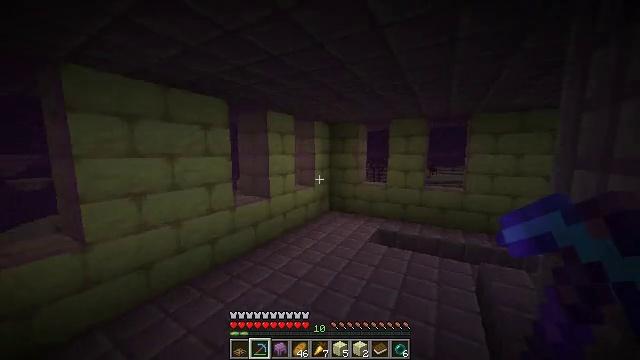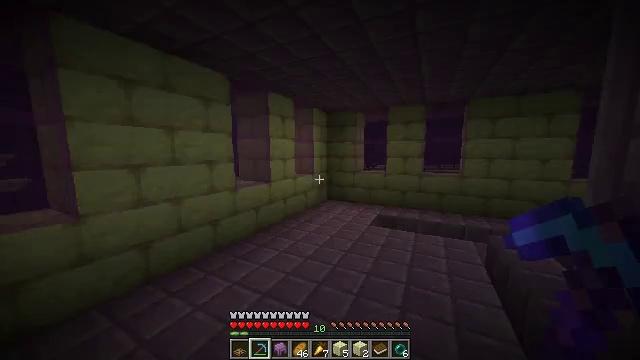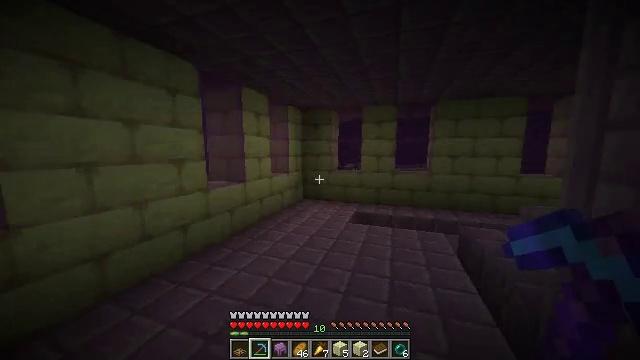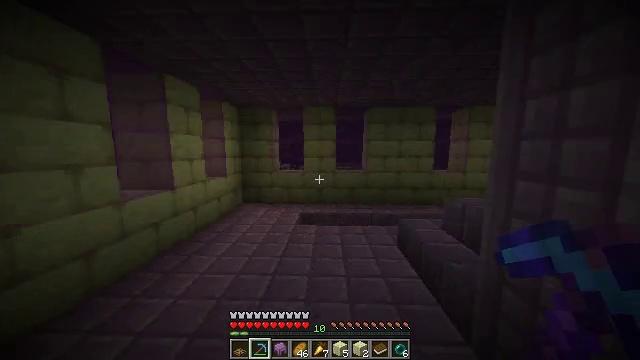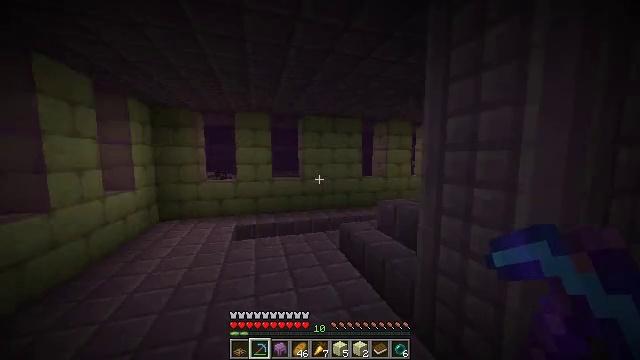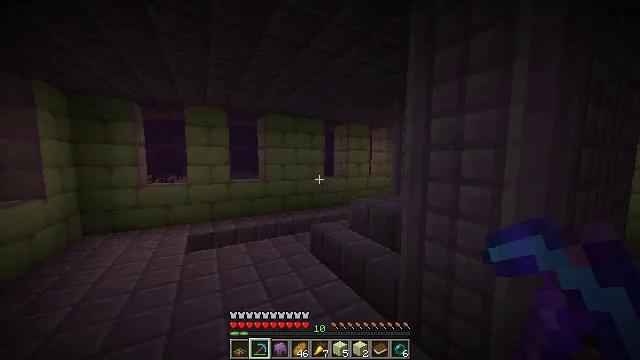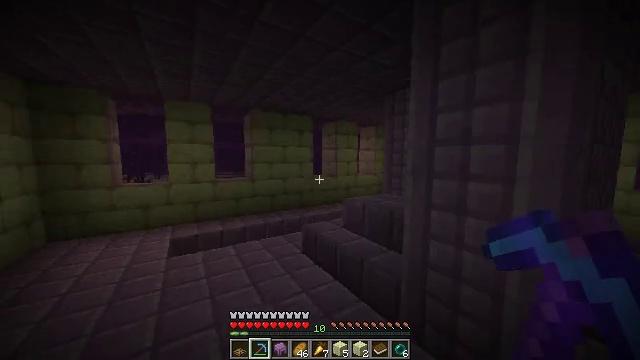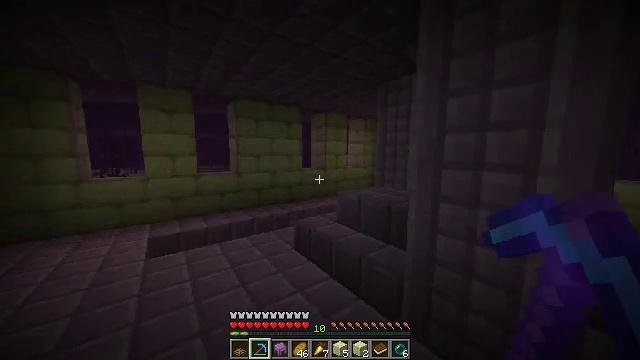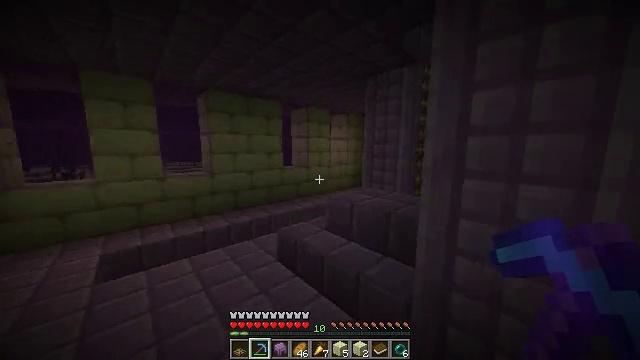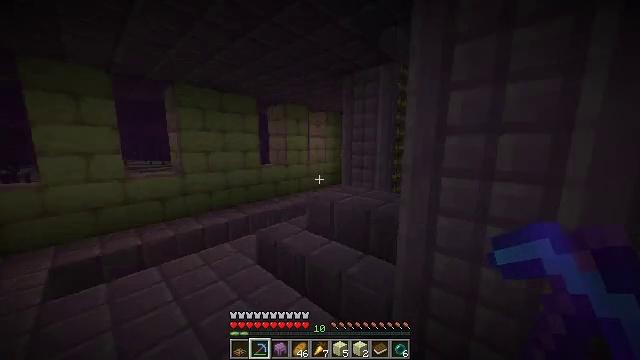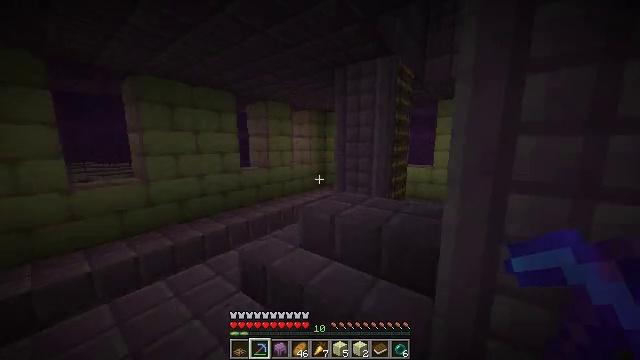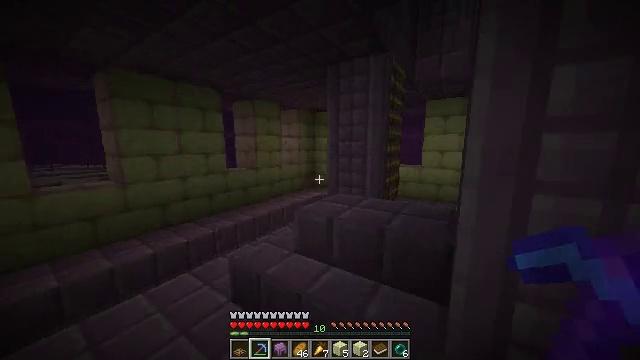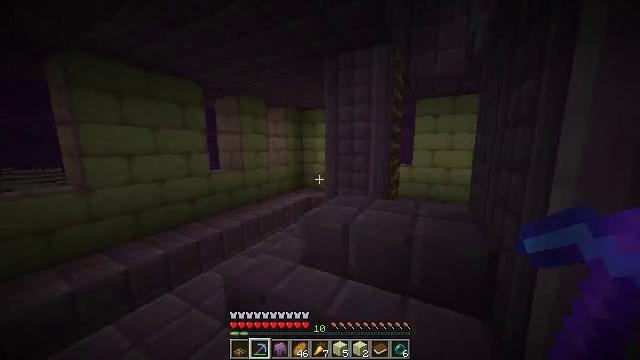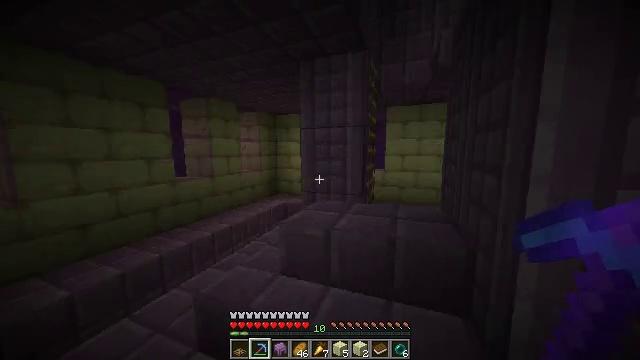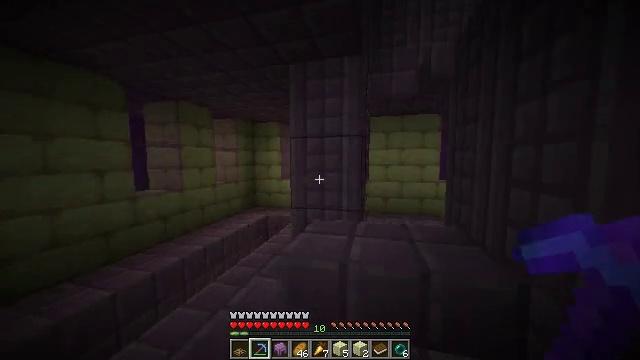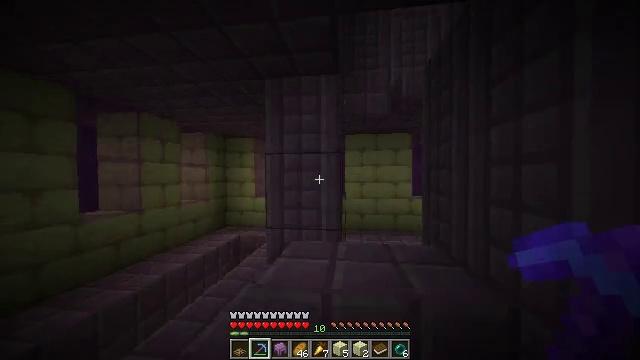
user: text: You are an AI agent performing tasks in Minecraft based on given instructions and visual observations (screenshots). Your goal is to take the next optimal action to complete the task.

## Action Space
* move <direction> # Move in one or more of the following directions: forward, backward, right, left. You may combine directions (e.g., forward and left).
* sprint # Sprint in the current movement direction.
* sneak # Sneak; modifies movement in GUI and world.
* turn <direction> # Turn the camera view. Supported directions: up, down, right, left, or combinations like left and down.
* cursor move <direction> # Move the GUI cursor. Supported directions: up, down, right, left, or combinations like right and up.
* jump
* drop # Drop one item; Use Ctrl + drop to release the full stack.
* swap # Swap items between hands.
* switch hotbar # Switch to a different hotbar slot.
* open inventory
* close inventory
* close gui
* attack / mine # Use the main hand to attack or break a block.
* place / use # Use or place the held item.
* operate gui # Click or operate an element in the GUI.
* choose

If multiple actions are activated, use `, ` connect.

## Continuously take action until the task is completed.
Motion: motion action
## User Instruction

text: Attack the purpur slab to gather it.
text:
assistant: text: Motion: move forward and move left, sprint, turn right
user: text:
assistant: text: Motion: move forward and move left, sprint, turn right
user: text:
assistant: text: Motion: move forward and move left, sprint, turn right
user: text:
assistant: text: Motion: move forward and move left, sprint, turn right and up
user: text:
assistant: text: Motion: move forward and move left, sprint, turn right
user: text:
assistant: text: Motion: move forward, sprint, turn right
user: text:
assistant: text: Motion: move forward, sprint, turn right and down
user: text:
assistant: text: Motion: move forward, sprint, turn right
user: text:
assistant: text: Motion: move forward, sprint, turn right
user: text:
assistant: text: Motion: move forward and move left, sprint, turn right
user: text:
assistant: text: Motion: move forward and move left, sprint, turn right
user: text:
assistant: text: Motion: move forward and move left, sprint, turn right
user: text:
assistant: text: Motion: move forward and move left, sprint, turn right and up
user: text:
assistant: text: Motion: move forward, turn right and up
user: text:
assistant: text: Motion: move forward, turn right and up
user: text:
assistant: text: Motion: move forward, turn right and up
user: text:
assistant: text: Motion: move forward, turn right
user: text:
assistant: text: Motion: move forward
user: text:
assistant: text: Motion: move forward, turn right
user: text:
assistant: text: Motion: move right
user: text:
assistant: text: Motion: move right
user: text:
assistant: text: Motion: move forward and move right, turn left and down
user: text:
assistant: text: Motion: move forward and move right, turn left and down
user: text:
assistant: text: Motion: move forward and move right, turn left
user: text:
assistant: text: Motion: move forward and move right, turn left
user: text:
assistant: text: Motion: move forward and move right, turn left and up
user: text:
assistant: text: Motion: move forward and move right, turn left and up
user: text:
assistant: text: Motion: move right, turn left and up
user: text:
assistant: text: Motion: turn left and up
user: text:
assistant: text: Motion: move forward, turn left and up